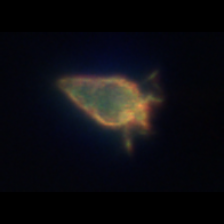
Taxon: Ciliates
Group: Other